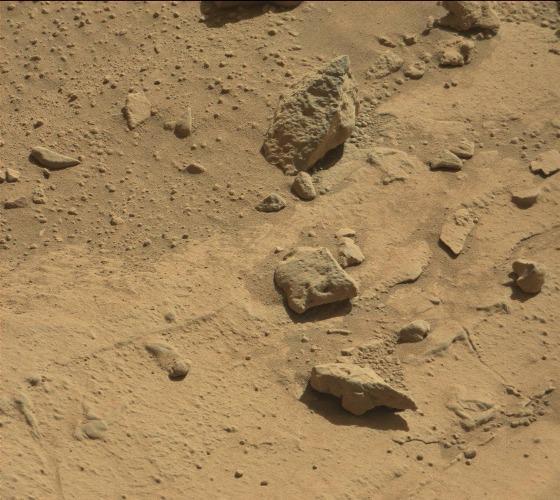
Terrain classes present: Bedrock, Gravel / Sand / Soil, Rock, Shadow